Question: I am having trouble with cursors not being pulled through in WebKit browsers. Surprsingly IE and Opera work as I expect them to. Here's the CSS
'''
.olControlDrawFeatureActive {
cursor: url(<DOMAIN>/common/images/cursors/draw.png), crosshair, default;
}
'''
It quite simply changes the cursor to either the Draw png or, if it doesn't accept custom cursors or PNGs (like IE or Opera) then it should default to the crosshair. Works fine in IE and Opera, it goes to the crosshair as I want it to, FireFox, Safari and Chrome on the other hand refuse to return any css for this at all. Looking at the returned CSS in Firebug I just get.
'''
.olControlDrawFeatureActive {
}
'''
Empty, and utterly useless. I have tried replacing the URL with it's full path and relative path and (and this is the most confusing bit for me) I have tried removing the custom cursor entirely so it should default to the crosshair, but still it just returns an empty CSS rule! It's been bugging me for a while now because it originally worked fine in Webkit but not in IE, got it working in IE and now WebKit decides to not play ball! Am I doing something really obvious wrong? Any help or pointers would be hugely appreciated as it is driving me bananas
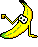
Answer: The problem seemed to lay in the fact that I had specified 3 levels of cursors i.e. The Custom one, the Crosshair and the Default cursor. There was no need to have the default one in there anyway as Crosshair is accepted by all browsers. Removing this seemed to make it work.
This seems strange though, does CSS only allow for two levels of cursors? If so then why did Opera and IE accept it, do they just ignore the first one?
Fixed CSS
'''
.olControlDrawFeatureActive
{
cursor:url(<DOMAIN>/common/images/cursors/draw.png),crosshair;
}
'''